Interaction volume radius: 5 \u00c5
Interaction volume height: 25 \u00c5
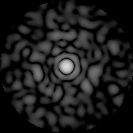
Disorder parameter: 0.8522